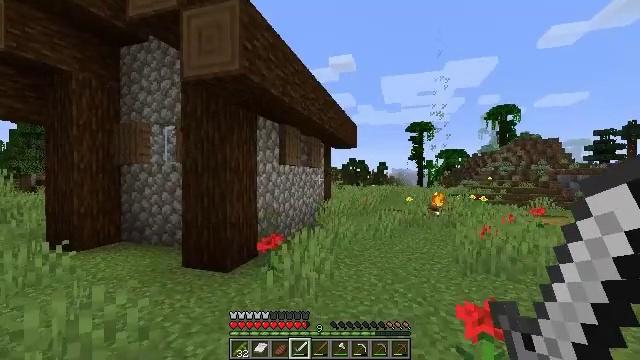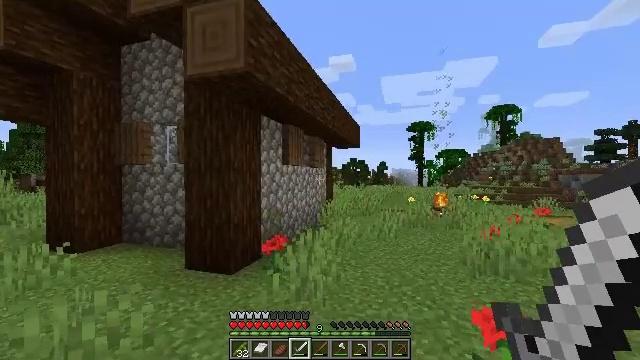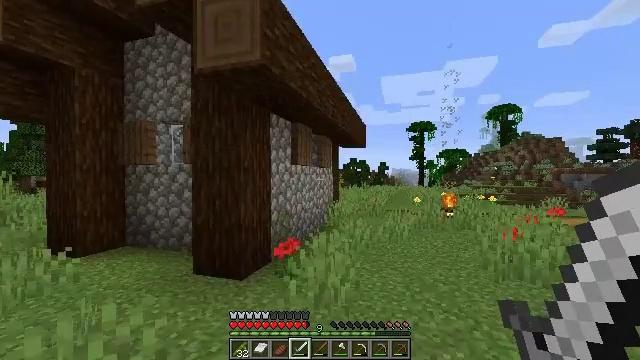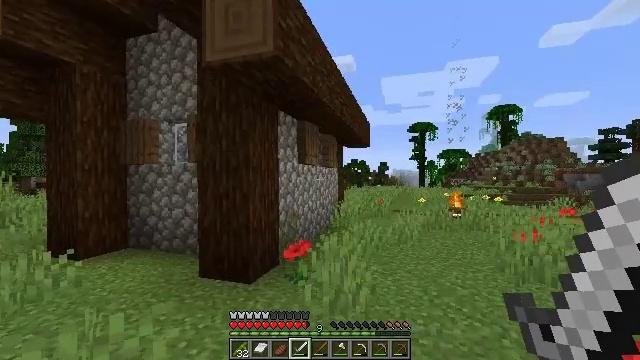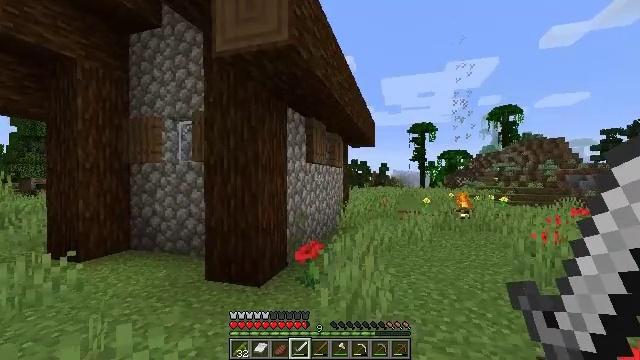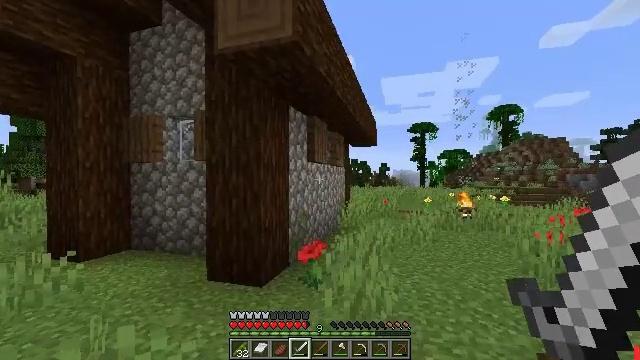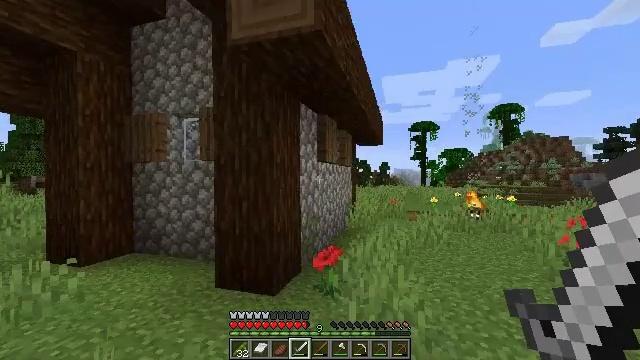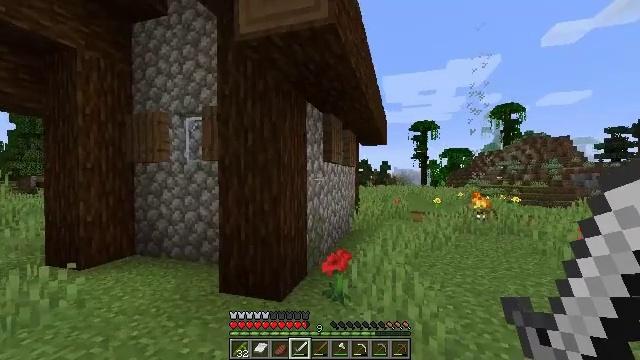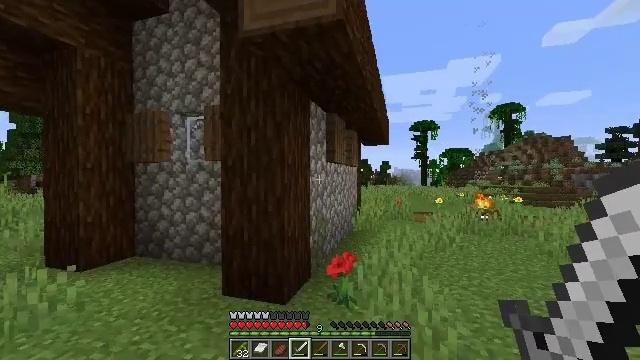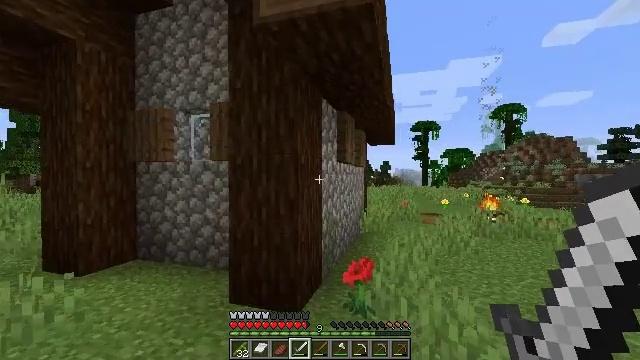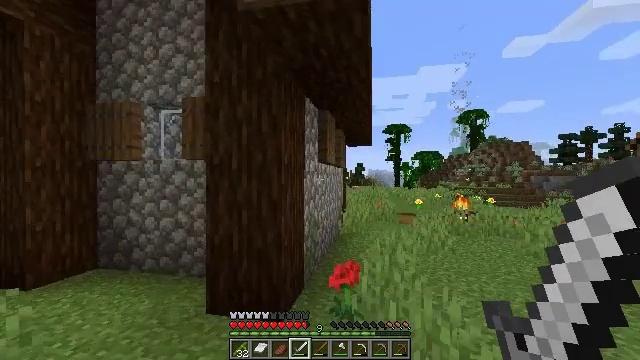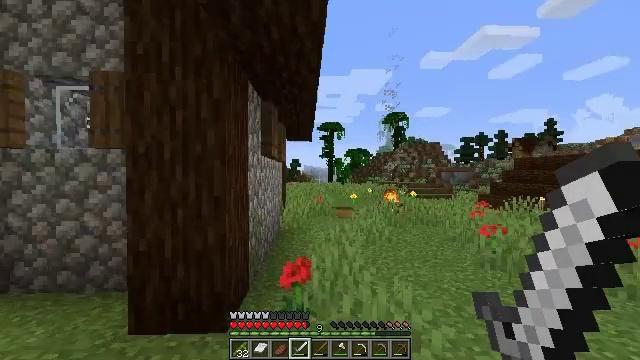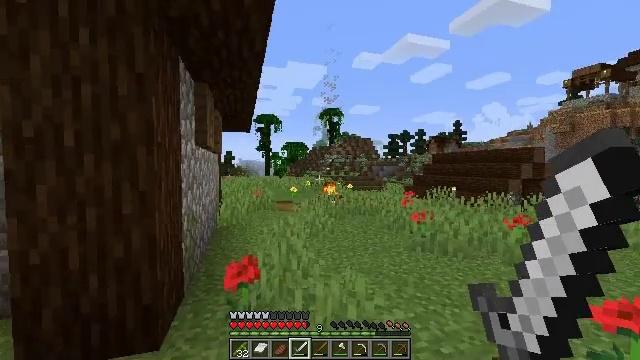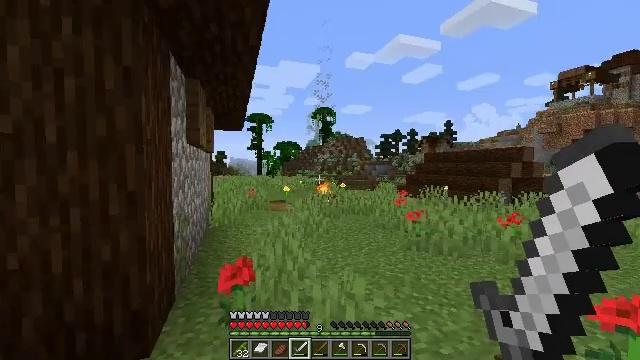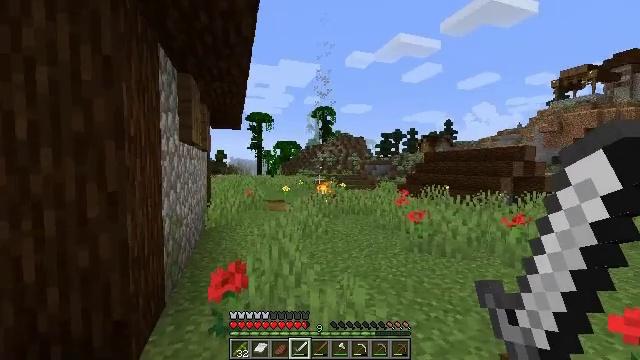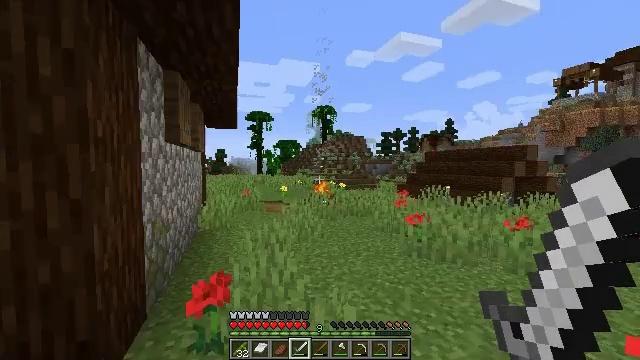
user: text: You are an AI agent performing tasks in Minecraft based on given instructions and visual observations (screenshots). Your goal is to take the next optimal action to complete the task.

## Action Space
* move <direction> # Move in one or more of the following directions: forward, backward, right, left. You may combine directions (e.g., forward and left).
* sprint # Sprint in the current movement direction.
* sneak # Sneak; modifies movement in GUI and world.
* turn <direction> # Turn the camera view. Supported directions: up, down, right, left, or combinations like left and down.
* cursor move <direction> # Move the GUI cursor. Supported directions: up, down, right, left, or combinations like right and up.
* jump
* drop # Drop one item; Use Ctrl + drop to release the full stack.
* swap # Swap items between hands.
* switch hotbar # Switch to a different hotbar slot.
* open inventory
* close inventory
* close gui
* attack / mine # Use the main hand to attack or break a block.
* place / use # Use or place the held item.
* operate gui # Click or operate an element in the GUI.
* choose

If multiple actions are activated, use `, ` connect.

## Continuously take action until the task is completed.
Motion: motion action
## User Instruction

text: Remove the large fern from the terrain.
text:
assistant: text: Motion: move forward and move left
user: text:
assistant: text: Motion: move forward and move left
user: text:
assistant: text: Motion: move forward and move left
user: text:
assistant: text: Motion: move forward and move left
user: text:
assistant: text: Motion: move forward and move left
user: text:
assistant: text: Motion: move forward and move left
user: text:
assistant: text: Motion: move forward and move left
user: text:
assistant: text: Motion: move forward and move left
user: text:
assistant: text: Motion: move forward and move left
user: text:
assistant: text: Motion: move forward and move left, turn right
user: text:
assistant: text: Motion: move forward and move left, turn right and down
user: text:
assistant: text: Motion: move forward and move left, turn right and down
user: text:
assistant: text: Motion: move forward and move right, turn right
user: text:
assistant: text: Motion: move forward and move right
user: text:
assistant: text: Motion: move forward and move right
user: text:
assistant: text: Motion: move forward and move right, turn left
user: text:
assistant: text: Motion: move forward and move right, turn left
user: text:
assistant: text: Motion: move forward, sprint
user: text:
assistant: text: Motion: move forward, sprint
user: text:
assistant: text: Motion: move forward, sprint, turn left
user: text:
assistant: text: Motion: move forward, sprint
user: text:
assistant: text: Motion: move forward
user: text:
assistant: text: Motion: move forward
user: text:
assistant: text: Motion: move forward, sprint
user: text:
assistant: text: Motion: move forward, sprint
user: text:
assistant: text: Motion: move forward, sprint
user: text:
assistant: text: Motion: move forward, sprint
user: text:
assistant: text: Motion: move forward, turn left and up
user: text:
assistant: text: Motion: move forward, turn left and up
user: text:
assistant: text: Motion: move forward, turn left